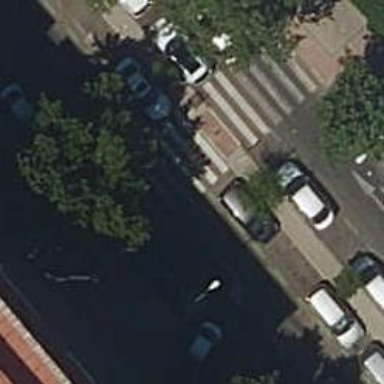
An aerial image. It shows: Uncontrolled road crossing.